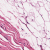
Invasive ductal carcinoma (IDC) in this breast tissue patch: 0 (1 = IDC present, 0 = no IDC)